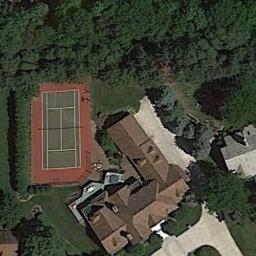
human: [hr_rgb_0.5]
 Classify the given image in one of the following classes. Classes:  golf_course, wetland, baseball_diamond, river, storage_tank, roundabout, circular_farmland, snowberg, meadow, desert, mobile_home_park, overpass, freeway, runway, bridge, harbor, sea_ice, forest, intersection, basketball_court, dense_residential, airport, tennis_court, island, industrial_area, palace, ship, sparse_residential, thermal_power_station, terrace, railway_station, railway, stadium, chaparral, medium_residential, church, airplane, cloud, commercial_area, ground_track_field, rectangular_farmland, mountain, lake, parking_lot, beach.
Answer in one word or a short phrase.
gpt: tennis_court